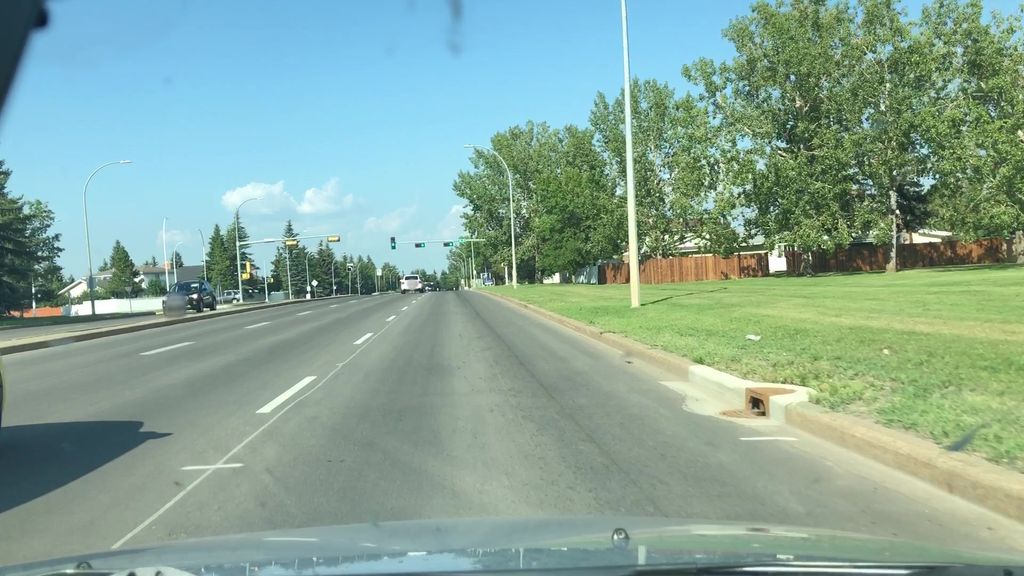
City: edmonton